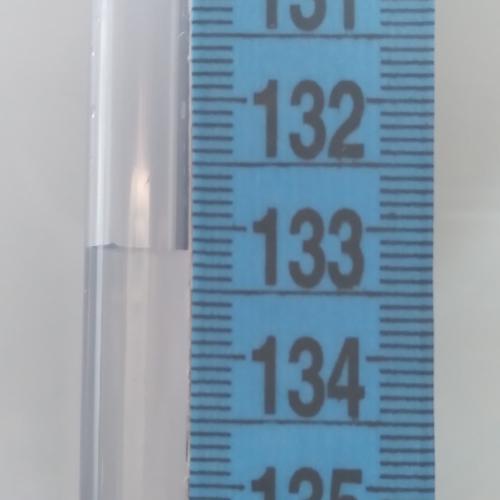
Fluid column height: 133.2 cm